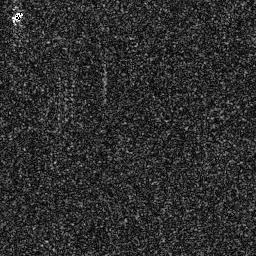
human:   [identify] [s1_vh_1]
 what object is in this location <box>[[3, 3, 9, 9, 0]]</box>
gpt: <ref>1 small ship at the top left</ref>